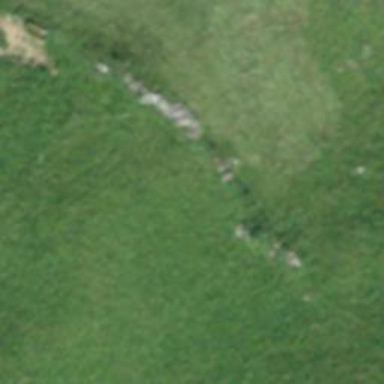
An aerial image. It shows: Dry stone wall barrier.